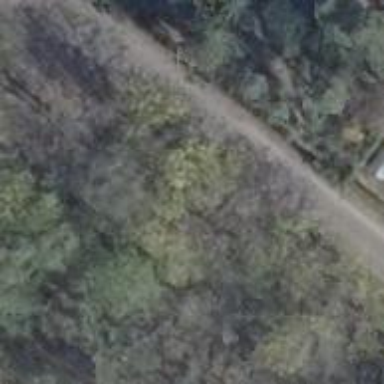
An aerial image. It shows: Track road with ground surface.